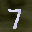
Label: 7